Question: I wish 'WEST' and 'EAST' fractions of layout be of constant width. How to setup this with 'MigLayout'?
The following code does not resize like border layout:
'''
package testing.Test_MigLayout_01;
import javax.swing.JButton;
import javax.swing.JRootPane;
import javax.swing.SwingUtilities;
import net.miginfocom.swing.MigLayout;
public class App201210042244
{
private class JFrame extends javax.swing.JFrame {
{
setLayout(new MigLayout());
add(new JButton("1"), "dock east, width 120");
add(new JButton("2"), "west");
add(new JButton("3"), "center");
add(new JButton("4"), "north");
add(new JButton("5"), "south");
}
}
public App201210042244() {
SwingUtilities.invokeLater(new Runnable() {
public void run() {
JFrame jFrame = new JFrame();
jFrame.pack();
jFrame.setVisible(true);
}
});
}
public static void main( String[] args )
{
new App201210042244();
}
}
'''
The size of window internals remains constant:

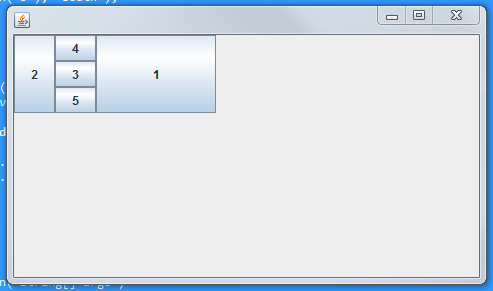
Answer: '''
panel.add(new JButton("1"), "dock east, width 120");
panel.add(new JButton("2"), "west");
panel.add(new JButton("3"), "center");
panel.add(new JButton("4"), "north");
panel.add(new JButton("5"), "south");
'''
The keyword can be omitted.
UPDATE:
If you want your components to expand when the window is resized:
'''
panel.setLayout(new MigLayout("fill"));
panel.add(new JButton("1"), "dock east, width 120");
panel.add(new JButton("2"), "west");
panel.add(new JButton("3"), "center, grow");
panel.add(new JButton("4"), "north");
panel.add(new JButton("5"), "south");
'''